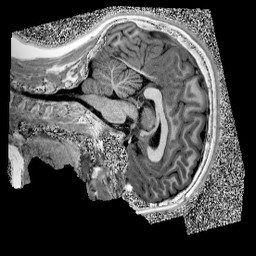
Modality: UNIT1
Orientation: sagittal
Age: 11
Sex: male
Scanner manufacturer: siemens
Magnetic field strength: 3 T
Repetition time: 4 s
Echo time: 0.00303 s